Question: I am working on a WPF app (written in C#) that searches and serves data from the active directory. Searching for a user will fetch all phone numbers for the user and display on the app window.
How can I open the outlook contact card by the click of some icon or the username or something?

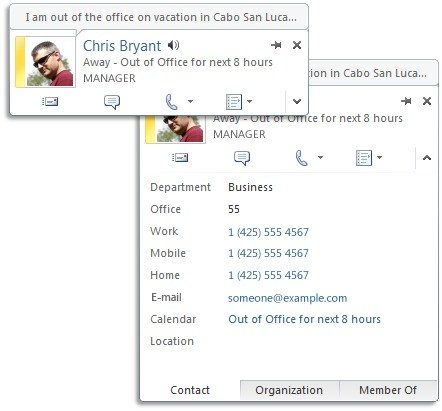
Answer: The Outlook Contact Card is part of Microsoft Outlook and (as far as I know) not a public control, so you can not simply 'open' it unless you are creating an Outlook add-in.
Using the Active Directory's information you could recreate it.